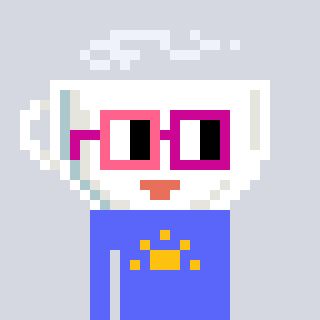
a pixel art character with square pink and red glasses, a mug-shaped head and a purple-colored body on a cool background